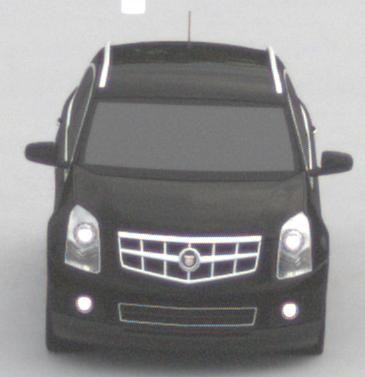
Make: Cadillac
Model: SRX 3.0 V6
Detailed model: SRX (II)
Model produced from: 2010/12
Model produced until: 2012/01
Doors: 5
Color: black
Road condition: dry road
Daytime: midday
Contrast: low contrast